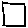
Label: square